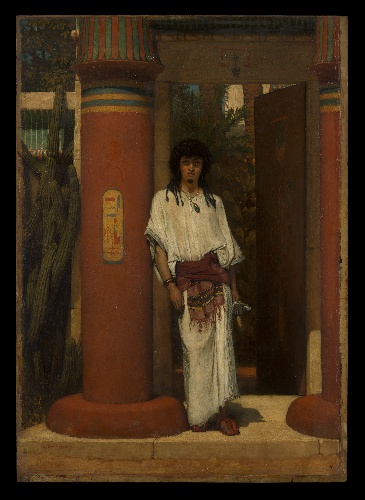
Title: An Egyptian in a Doorway
Artist: Sir Lawrence Alma-Tadema
Artist bio: British (born The Netherlands), Dronrijp 1836–1912 Wiesbaden
Date: 1865
Object type: Painting
Classification: Paintings
Medium: Oil on wood
Dimensions: 22 x 15 1/2 in. (55.9 x 39.4 cm)
Department: European Paintings
Credit line: Gift of Kenneth Jay Lane, 2017
Accession year: 2017
Repository: Metropolitan Museum of Art, New York, NY
Tags: Doorways|Men|Orientalist|Columns|Jewelry